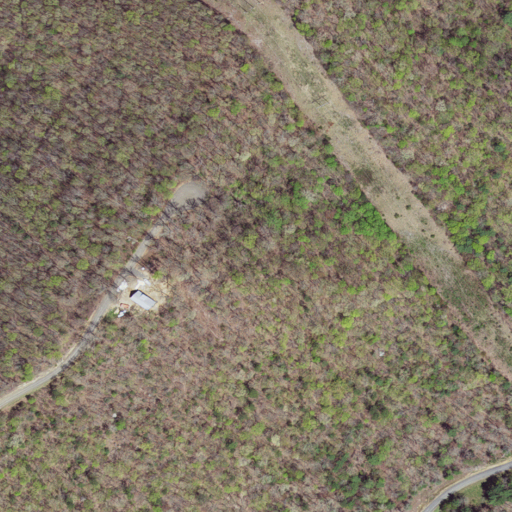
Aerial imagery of mountain in Virginia named Little Mountain containing deciduous forest, shrub, pasture, and mixed forest